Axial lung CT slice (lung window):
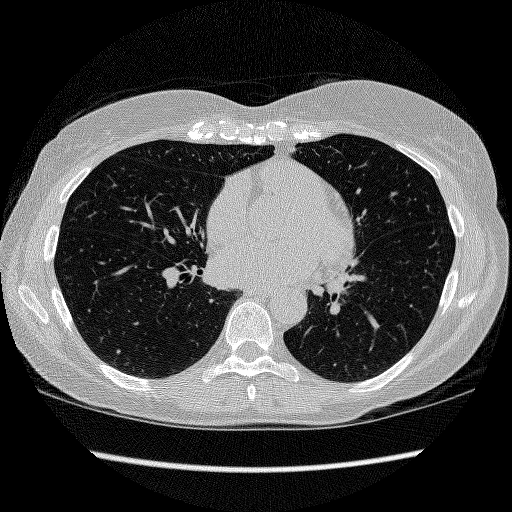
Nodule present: no